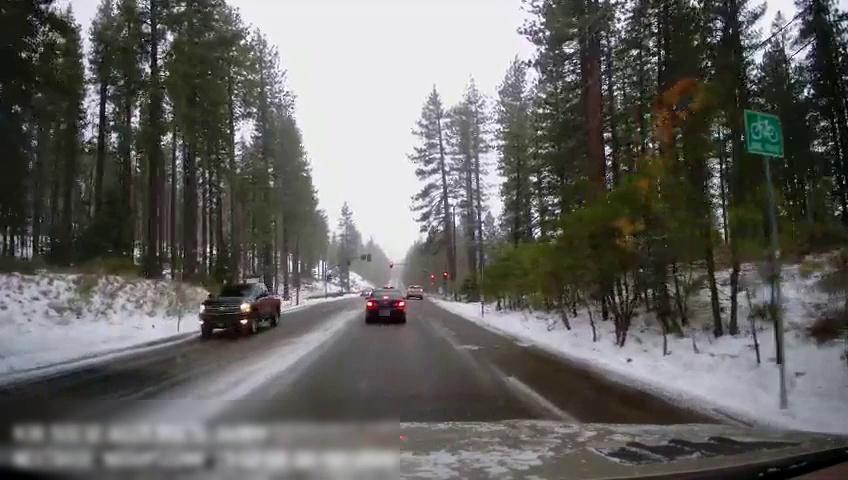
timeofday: Day
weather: Snowy
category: Drivable Space
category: Vehicles | Truck
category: Vehicles | SUV
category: Vehicles | Car
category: Lanes | Opposite Lane
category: Lanes | Opposite Lane
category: Lanes | Current Lane
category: Traffic | Signs